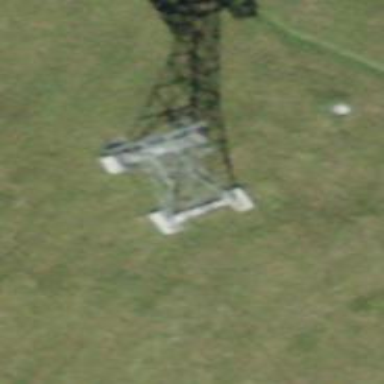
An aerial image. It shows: Pylon for aerialway.